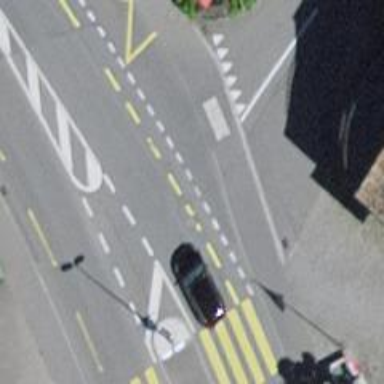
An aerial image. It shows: Primary highway with dedicated cycle lane on the left side.